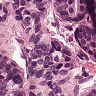
Metastatic tissue present: yes